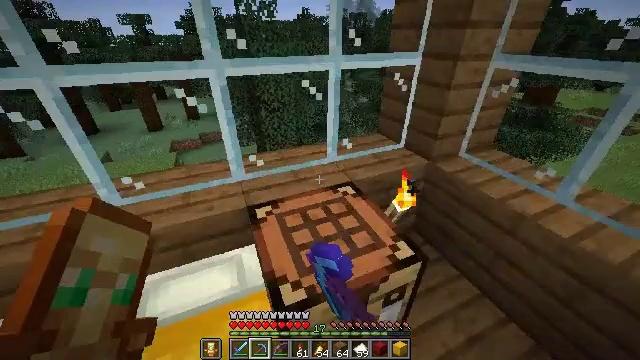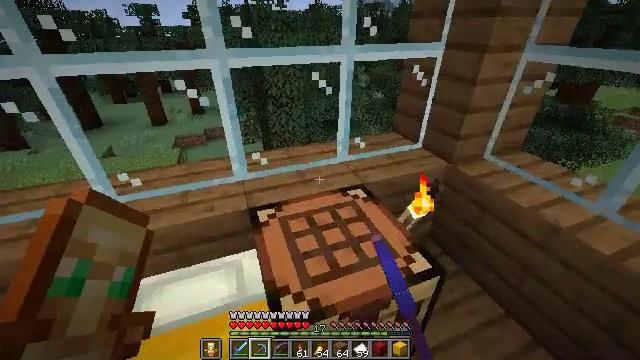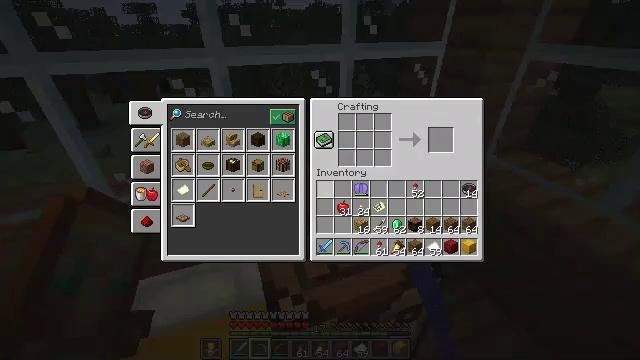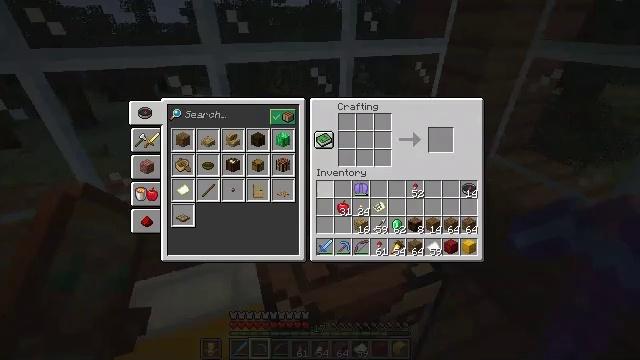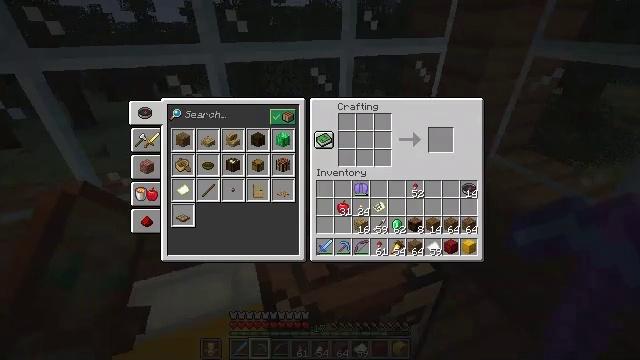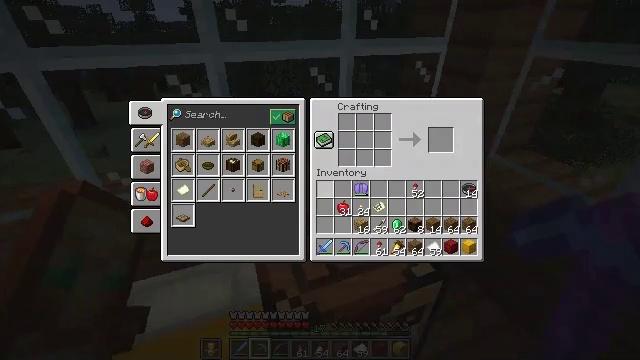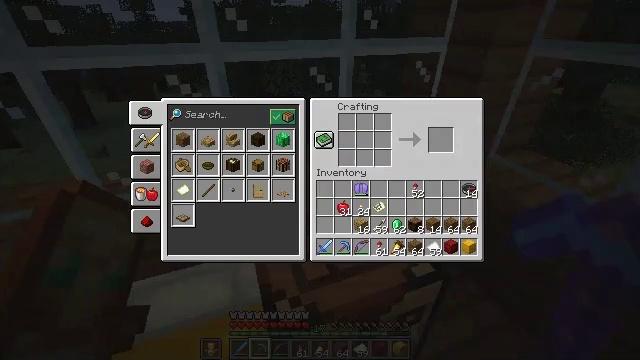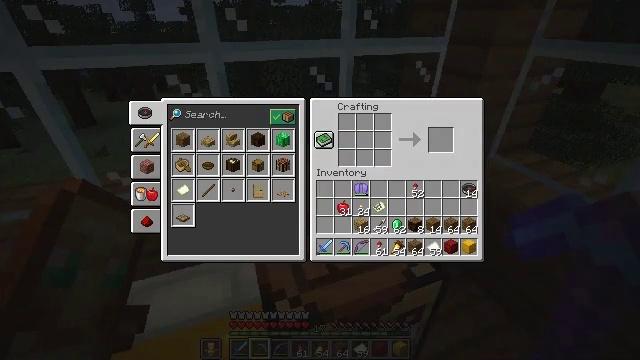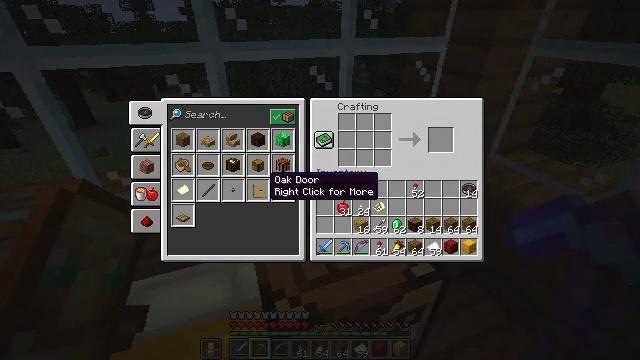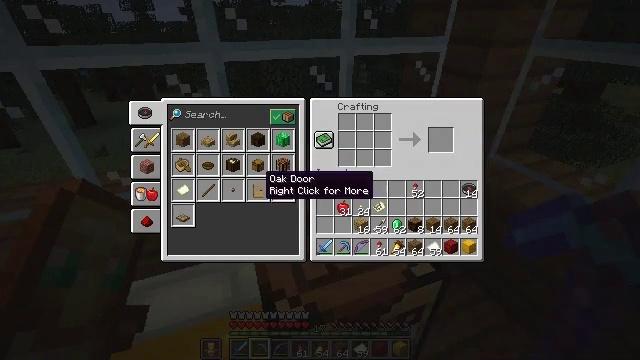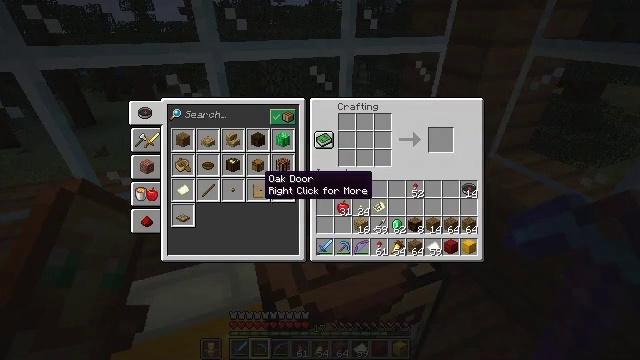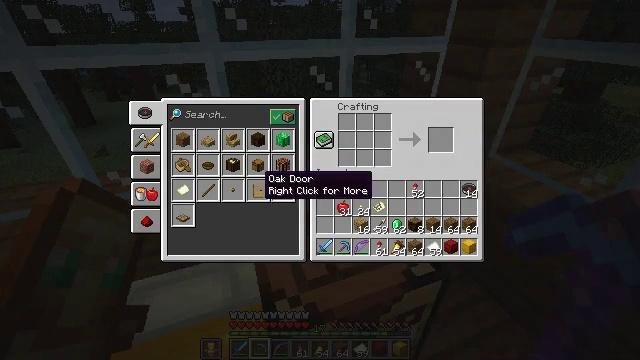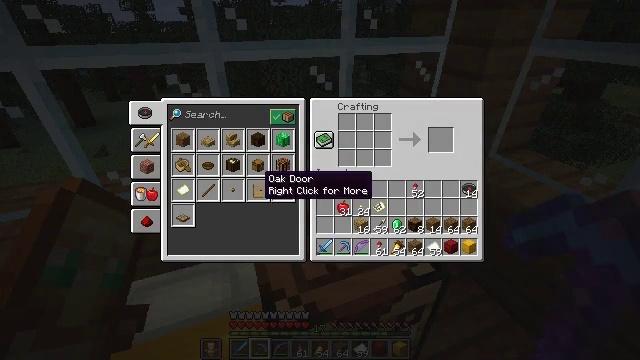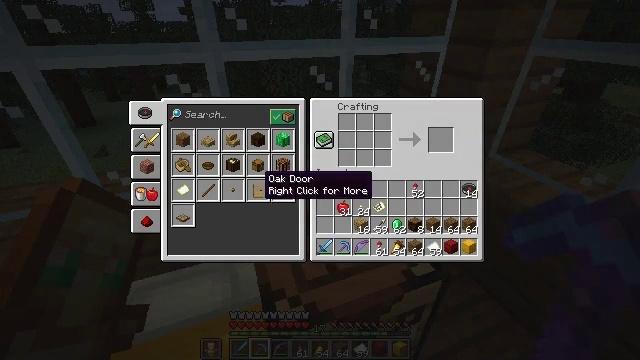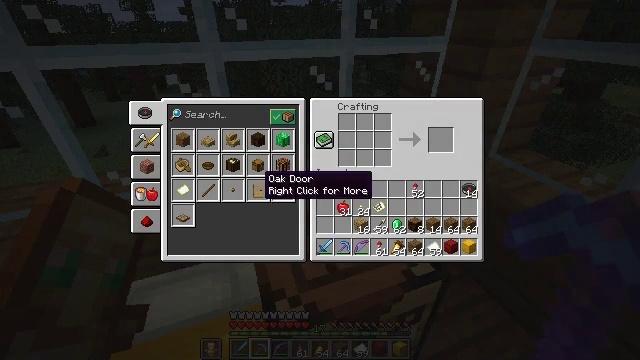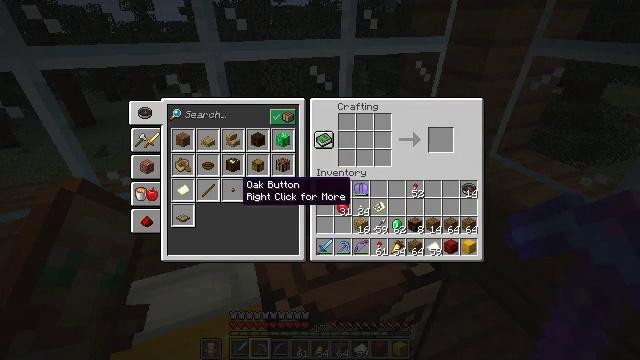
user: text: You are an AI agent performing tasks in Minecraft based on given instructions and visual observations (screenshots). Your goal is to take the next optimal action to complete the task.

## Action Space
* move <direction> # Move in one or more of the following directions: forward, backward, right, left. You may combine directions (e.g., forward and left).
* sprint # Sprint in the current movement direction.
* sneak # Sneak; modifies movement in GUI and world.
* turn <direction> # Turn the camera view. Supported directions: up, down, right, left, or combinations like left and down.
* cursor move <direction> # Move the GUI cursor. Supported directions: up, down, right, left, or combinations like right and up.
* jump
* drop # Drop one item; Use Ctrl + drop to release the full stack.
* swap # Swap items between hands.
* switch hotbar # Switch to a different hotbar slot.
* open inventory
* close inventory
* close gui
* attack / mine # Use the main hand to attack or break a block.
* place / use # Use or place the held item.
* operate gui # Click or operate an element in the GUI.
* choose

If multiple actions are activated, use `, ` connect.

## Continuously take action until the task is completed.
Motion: motion action
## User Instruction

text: Craft a cartography table.
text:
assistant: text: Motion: turn left
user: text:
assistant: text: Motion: no_op
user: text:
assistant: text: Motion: no_op
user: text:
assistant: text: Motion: no_op
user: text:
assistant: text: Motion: no_op
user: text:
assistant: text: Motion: no_op
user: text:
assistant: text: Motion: cursor move left
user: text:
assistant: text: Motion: cursor move left
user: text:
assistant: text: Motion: no_op
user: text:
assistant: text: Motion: no_op
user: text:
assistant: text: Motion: no_op
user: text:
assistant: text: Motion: no_op
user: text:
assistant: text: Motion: no_op
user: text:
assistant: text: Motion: no_op
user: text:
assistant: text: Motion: cursor move left
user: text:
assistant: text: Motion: cursor move left
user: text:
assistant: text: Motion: cursor move up
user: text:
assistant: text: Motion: cursor move up
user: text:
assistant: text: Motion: no_op
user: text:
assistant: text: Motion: no_op
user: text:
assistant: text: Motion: no_op
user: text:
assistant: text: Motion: operate gui
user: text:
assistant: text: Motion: operate gui
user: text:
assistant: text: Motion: operate gui
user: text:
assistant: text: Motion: cursor move right
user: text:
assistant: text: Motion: cursor move right
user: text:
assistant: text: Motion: cursor move right and up
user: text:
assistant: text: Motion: cursor move right
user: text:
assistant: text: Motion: no_op
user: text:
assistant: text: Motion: no_op